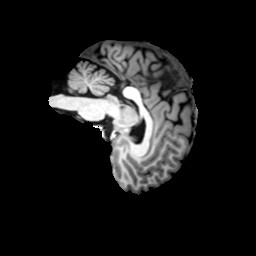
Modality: T1w
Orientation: sagittal
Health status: ill
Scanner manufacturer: siemens
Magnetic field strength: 3 T
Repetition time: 2 s
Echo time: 0.00303 s